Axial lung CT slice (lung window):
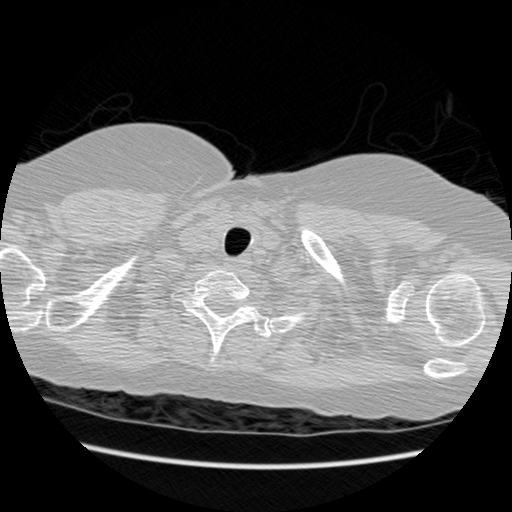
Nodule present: no